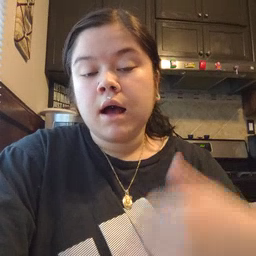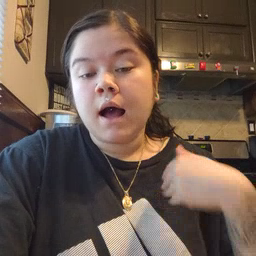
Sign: animal